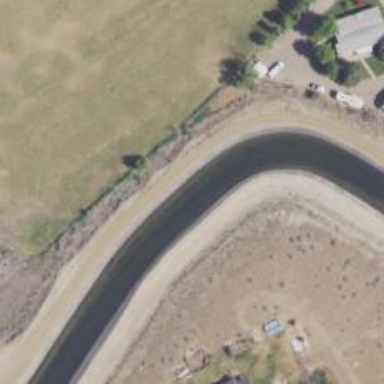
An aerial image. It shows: Canal.